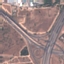
Land use / land cover class: Highway